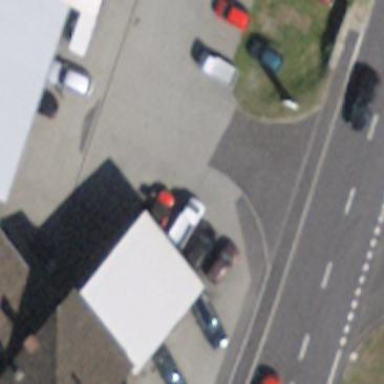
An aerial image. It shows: Building that houses car shop.